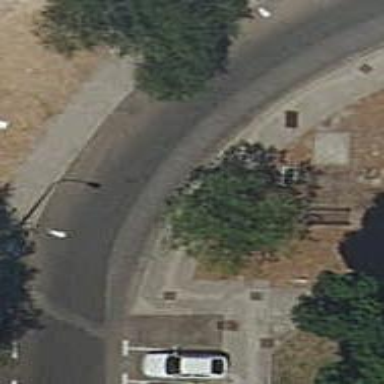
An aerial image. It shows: Pedestrian road.